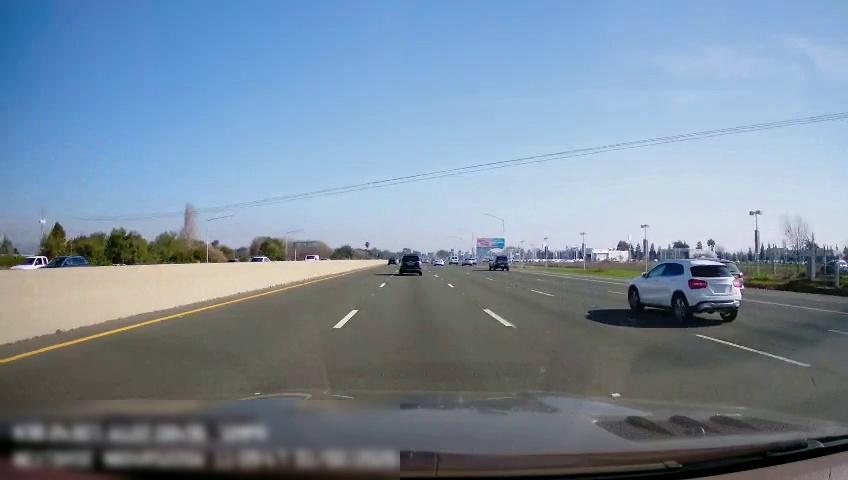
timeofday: Day
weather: Sunny
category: Drivable Space
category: Vehicles | Car
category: Vehicles | SUV
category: Vehicles | Car
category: Vehicles | SUV
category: Vehicles | SUV
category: Vehicles | Car
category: Vehicles | SUV
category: Vehicles | Van
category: Vehicles | Truck
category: Vehicles | SUV
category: Vehicles | Car
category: Vehicles | Car
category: Vehicles | Van
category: Lanes | Alternate Lane
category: Lanes | Current Lane
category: Lanes | Current Lane
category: Lanes | Alternate Lane
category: Lanes | Alternate Lane
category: Lanes | Alternate Lane
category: Lanes | Alternate Lane
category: Traffic | Signs